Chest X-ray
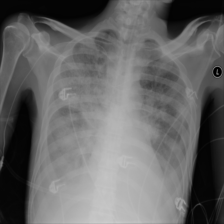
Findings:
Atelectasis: positive
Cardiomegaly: negative
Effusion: positive
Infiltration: positive
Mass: positive
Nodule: positive
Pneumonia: negative
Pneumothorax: negative
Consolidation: positive
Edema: negative
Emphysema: negative
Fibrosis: negative
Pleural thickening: negative
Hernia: negative